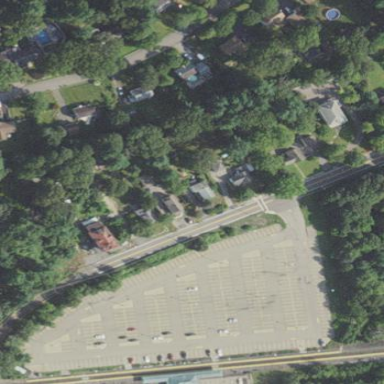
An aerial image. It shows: Park and ride parking facility with surface parking.